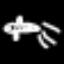
Label: airplane